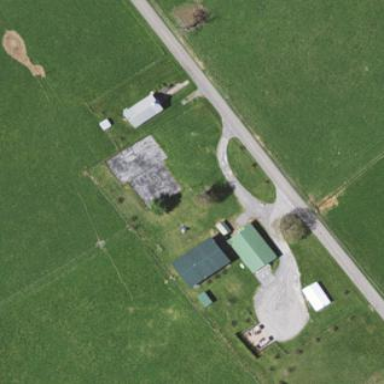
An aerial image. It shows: Farmyard area.